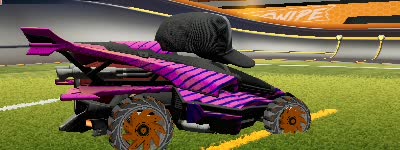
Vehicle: aftershock